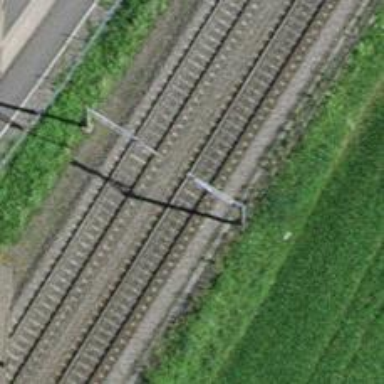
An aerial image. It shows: Single-track electrified railway with contact line.